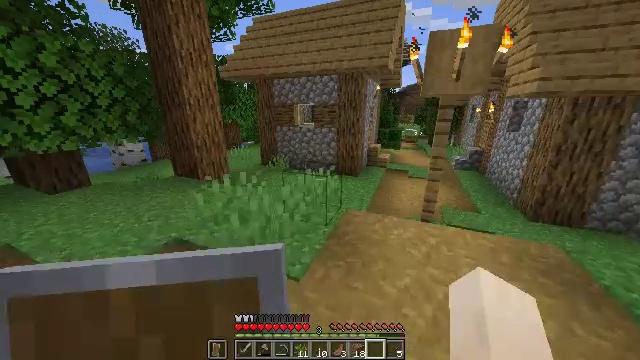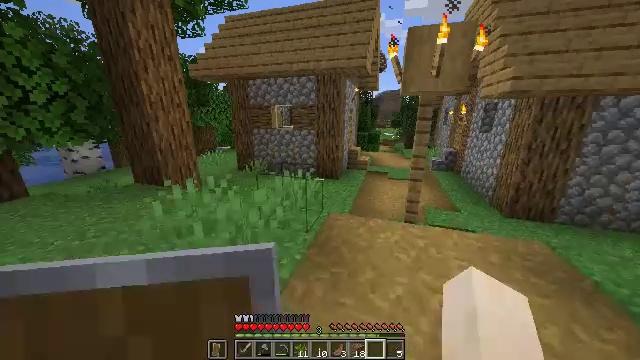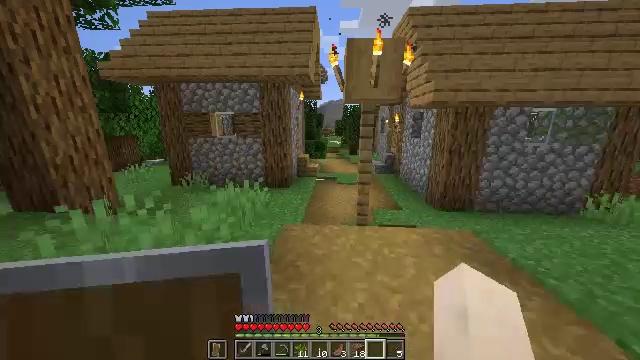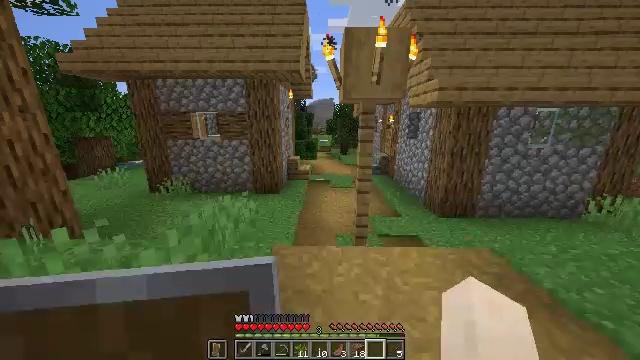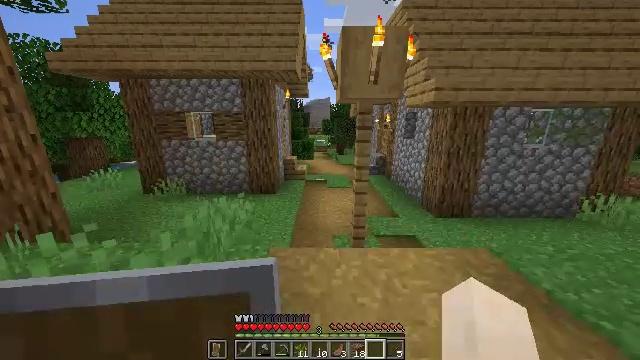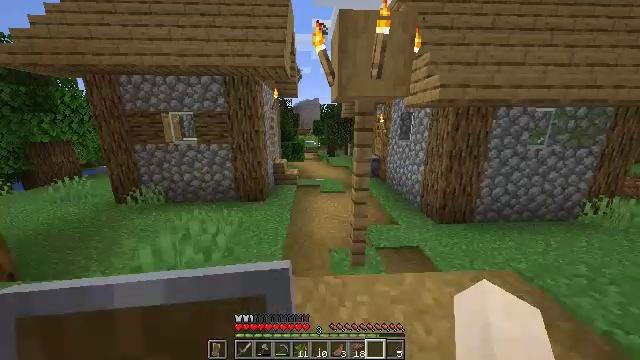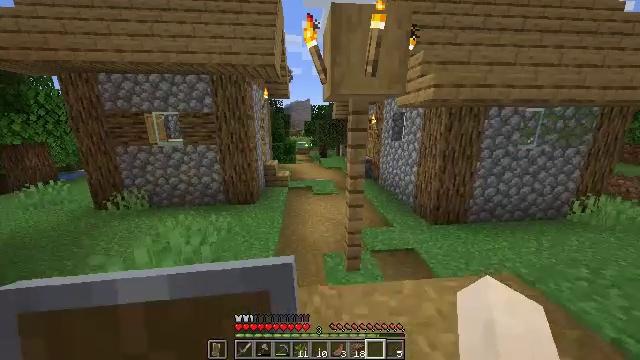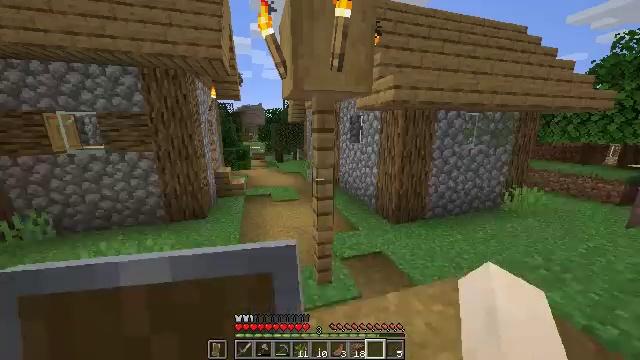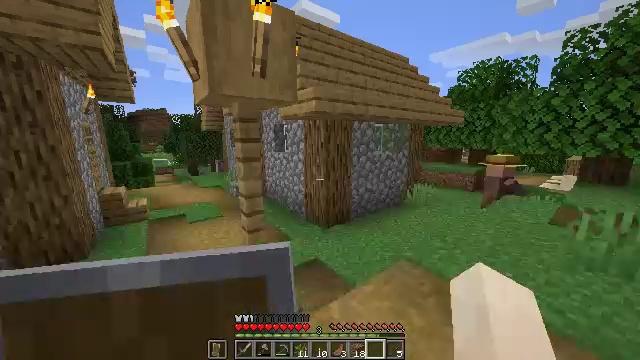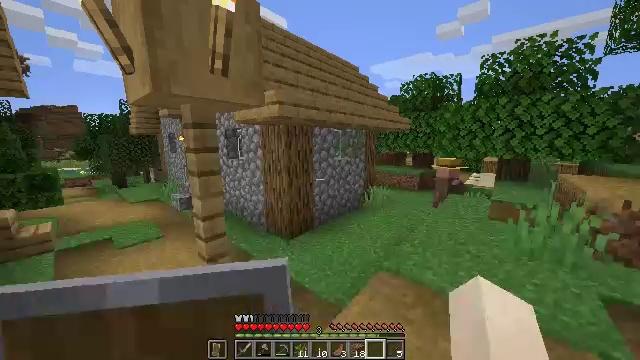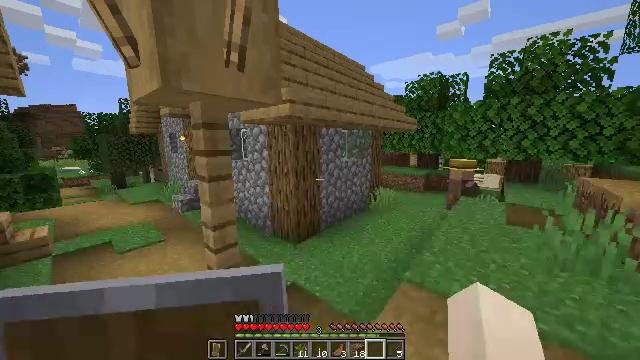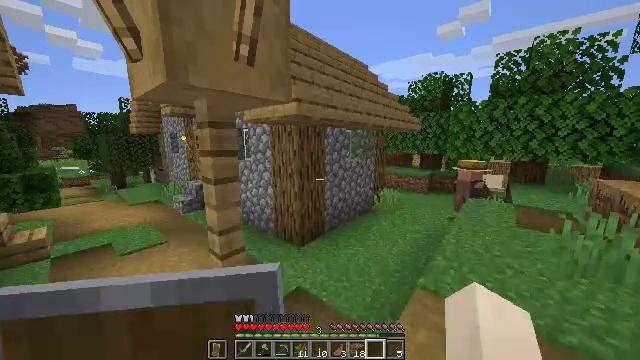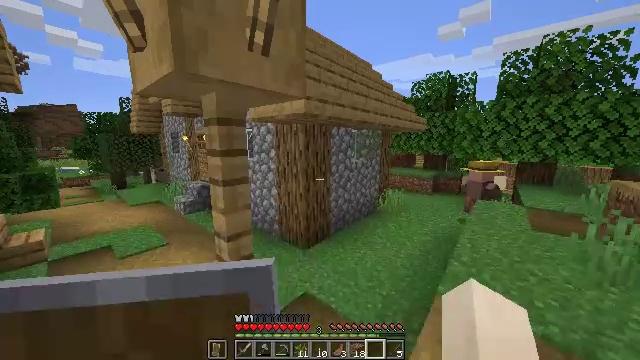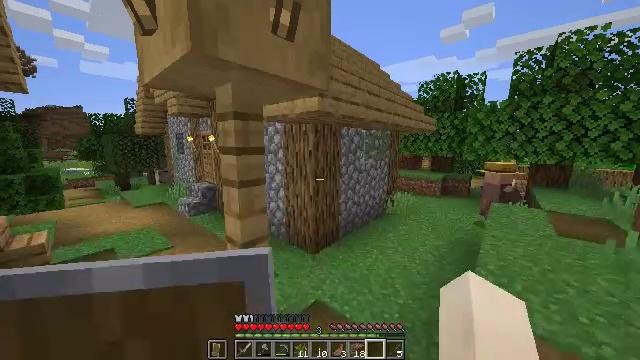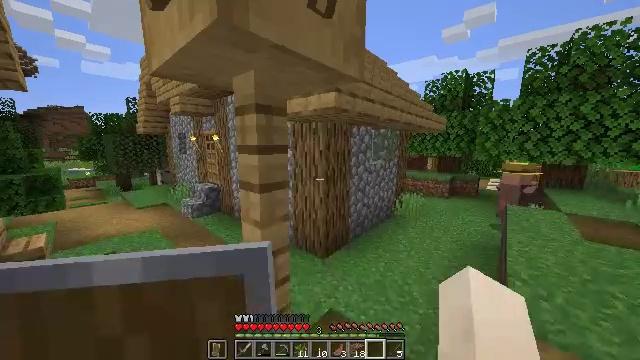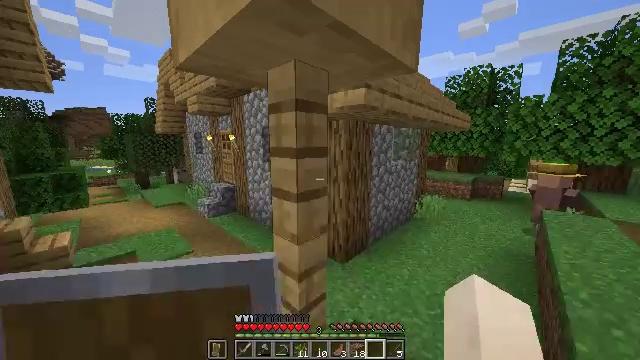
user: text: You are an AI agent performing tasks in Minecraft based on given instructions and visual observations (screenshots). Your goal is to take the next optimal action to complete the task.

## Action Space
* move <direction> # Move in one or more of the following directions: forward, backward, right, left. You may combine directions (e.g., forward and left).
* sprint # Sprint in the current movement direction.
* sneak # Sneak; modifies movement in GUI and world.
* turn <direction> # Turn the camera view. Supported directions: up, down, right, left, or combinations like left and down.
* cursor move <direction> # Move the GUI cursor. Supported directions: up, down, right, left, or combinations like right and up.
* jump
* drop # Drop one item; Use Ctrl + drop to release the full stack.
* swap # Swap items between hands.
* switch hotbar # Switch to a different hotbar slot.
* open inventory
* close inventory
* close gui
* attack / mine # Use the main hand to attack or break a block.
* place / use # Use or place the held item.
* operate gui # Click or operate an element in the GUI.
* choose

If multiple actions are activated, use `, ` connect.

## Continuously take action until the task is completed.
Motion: motion action
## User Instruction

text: Break the cauldron to collect it.
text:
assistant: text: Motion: move forward, turn right and up
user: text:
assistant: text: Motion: move forward, turn right and up
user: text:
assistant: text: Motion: move forward, turn right
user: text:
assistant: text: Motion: move forward
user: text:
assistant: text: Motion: move forward, turn right
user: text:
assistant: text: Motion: move forward, turn right
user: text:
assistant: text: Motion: move forward and move left, turn right
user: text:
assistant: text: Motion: move forward and move left, turn right and up
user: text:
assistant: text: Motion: move forward and move left, turn right and up
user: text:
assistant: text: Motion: move forward and move left
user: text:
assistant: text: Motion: move forward and move left
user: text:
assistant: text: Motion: move forward and move left
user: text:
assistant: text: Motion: move forward and move left
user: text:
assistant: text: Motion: move forward and move left
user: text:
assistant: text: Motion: move forward and move left, turn left
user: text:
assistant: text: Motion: move forward and move left, turn left and down
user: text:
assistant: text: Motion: move forward and move left, turn left
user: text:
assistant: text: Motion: move forward and move left, turn left and down
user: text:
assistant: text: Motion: move forward and move left, turn left and down
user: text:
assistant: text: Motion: move forward, turn left
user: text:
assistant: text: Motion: move forward, sprint, turn left
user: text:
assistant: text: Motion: move forward, sprint
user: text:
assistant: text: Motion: move forward
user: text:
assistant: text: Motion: move forward
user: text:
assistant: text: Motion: move forward
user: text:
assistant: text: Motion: move forward
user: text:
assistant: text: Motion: move forward
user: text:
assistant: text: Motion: move forward, turn up
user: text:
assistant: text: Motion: move forward, turn up
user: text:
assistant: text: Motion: move forward